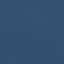
Land use / land cover class: SeaLake